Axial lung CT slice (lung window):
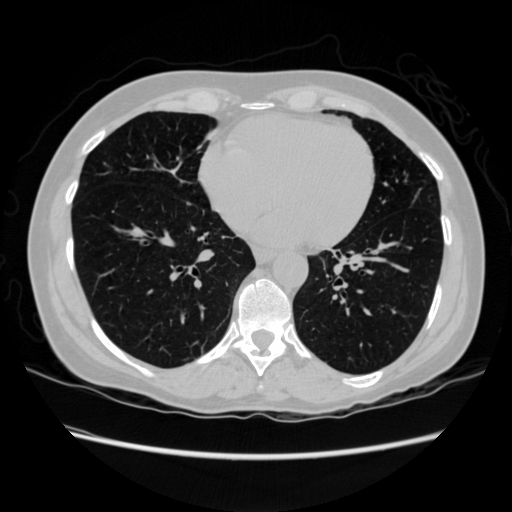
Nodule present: no